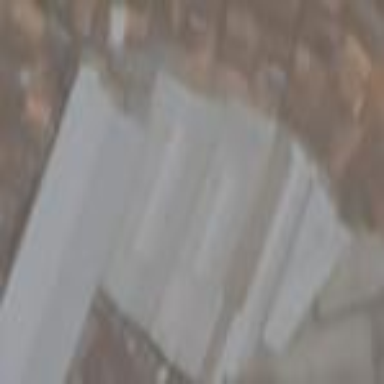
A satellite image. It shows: Industrial building.